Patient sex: M
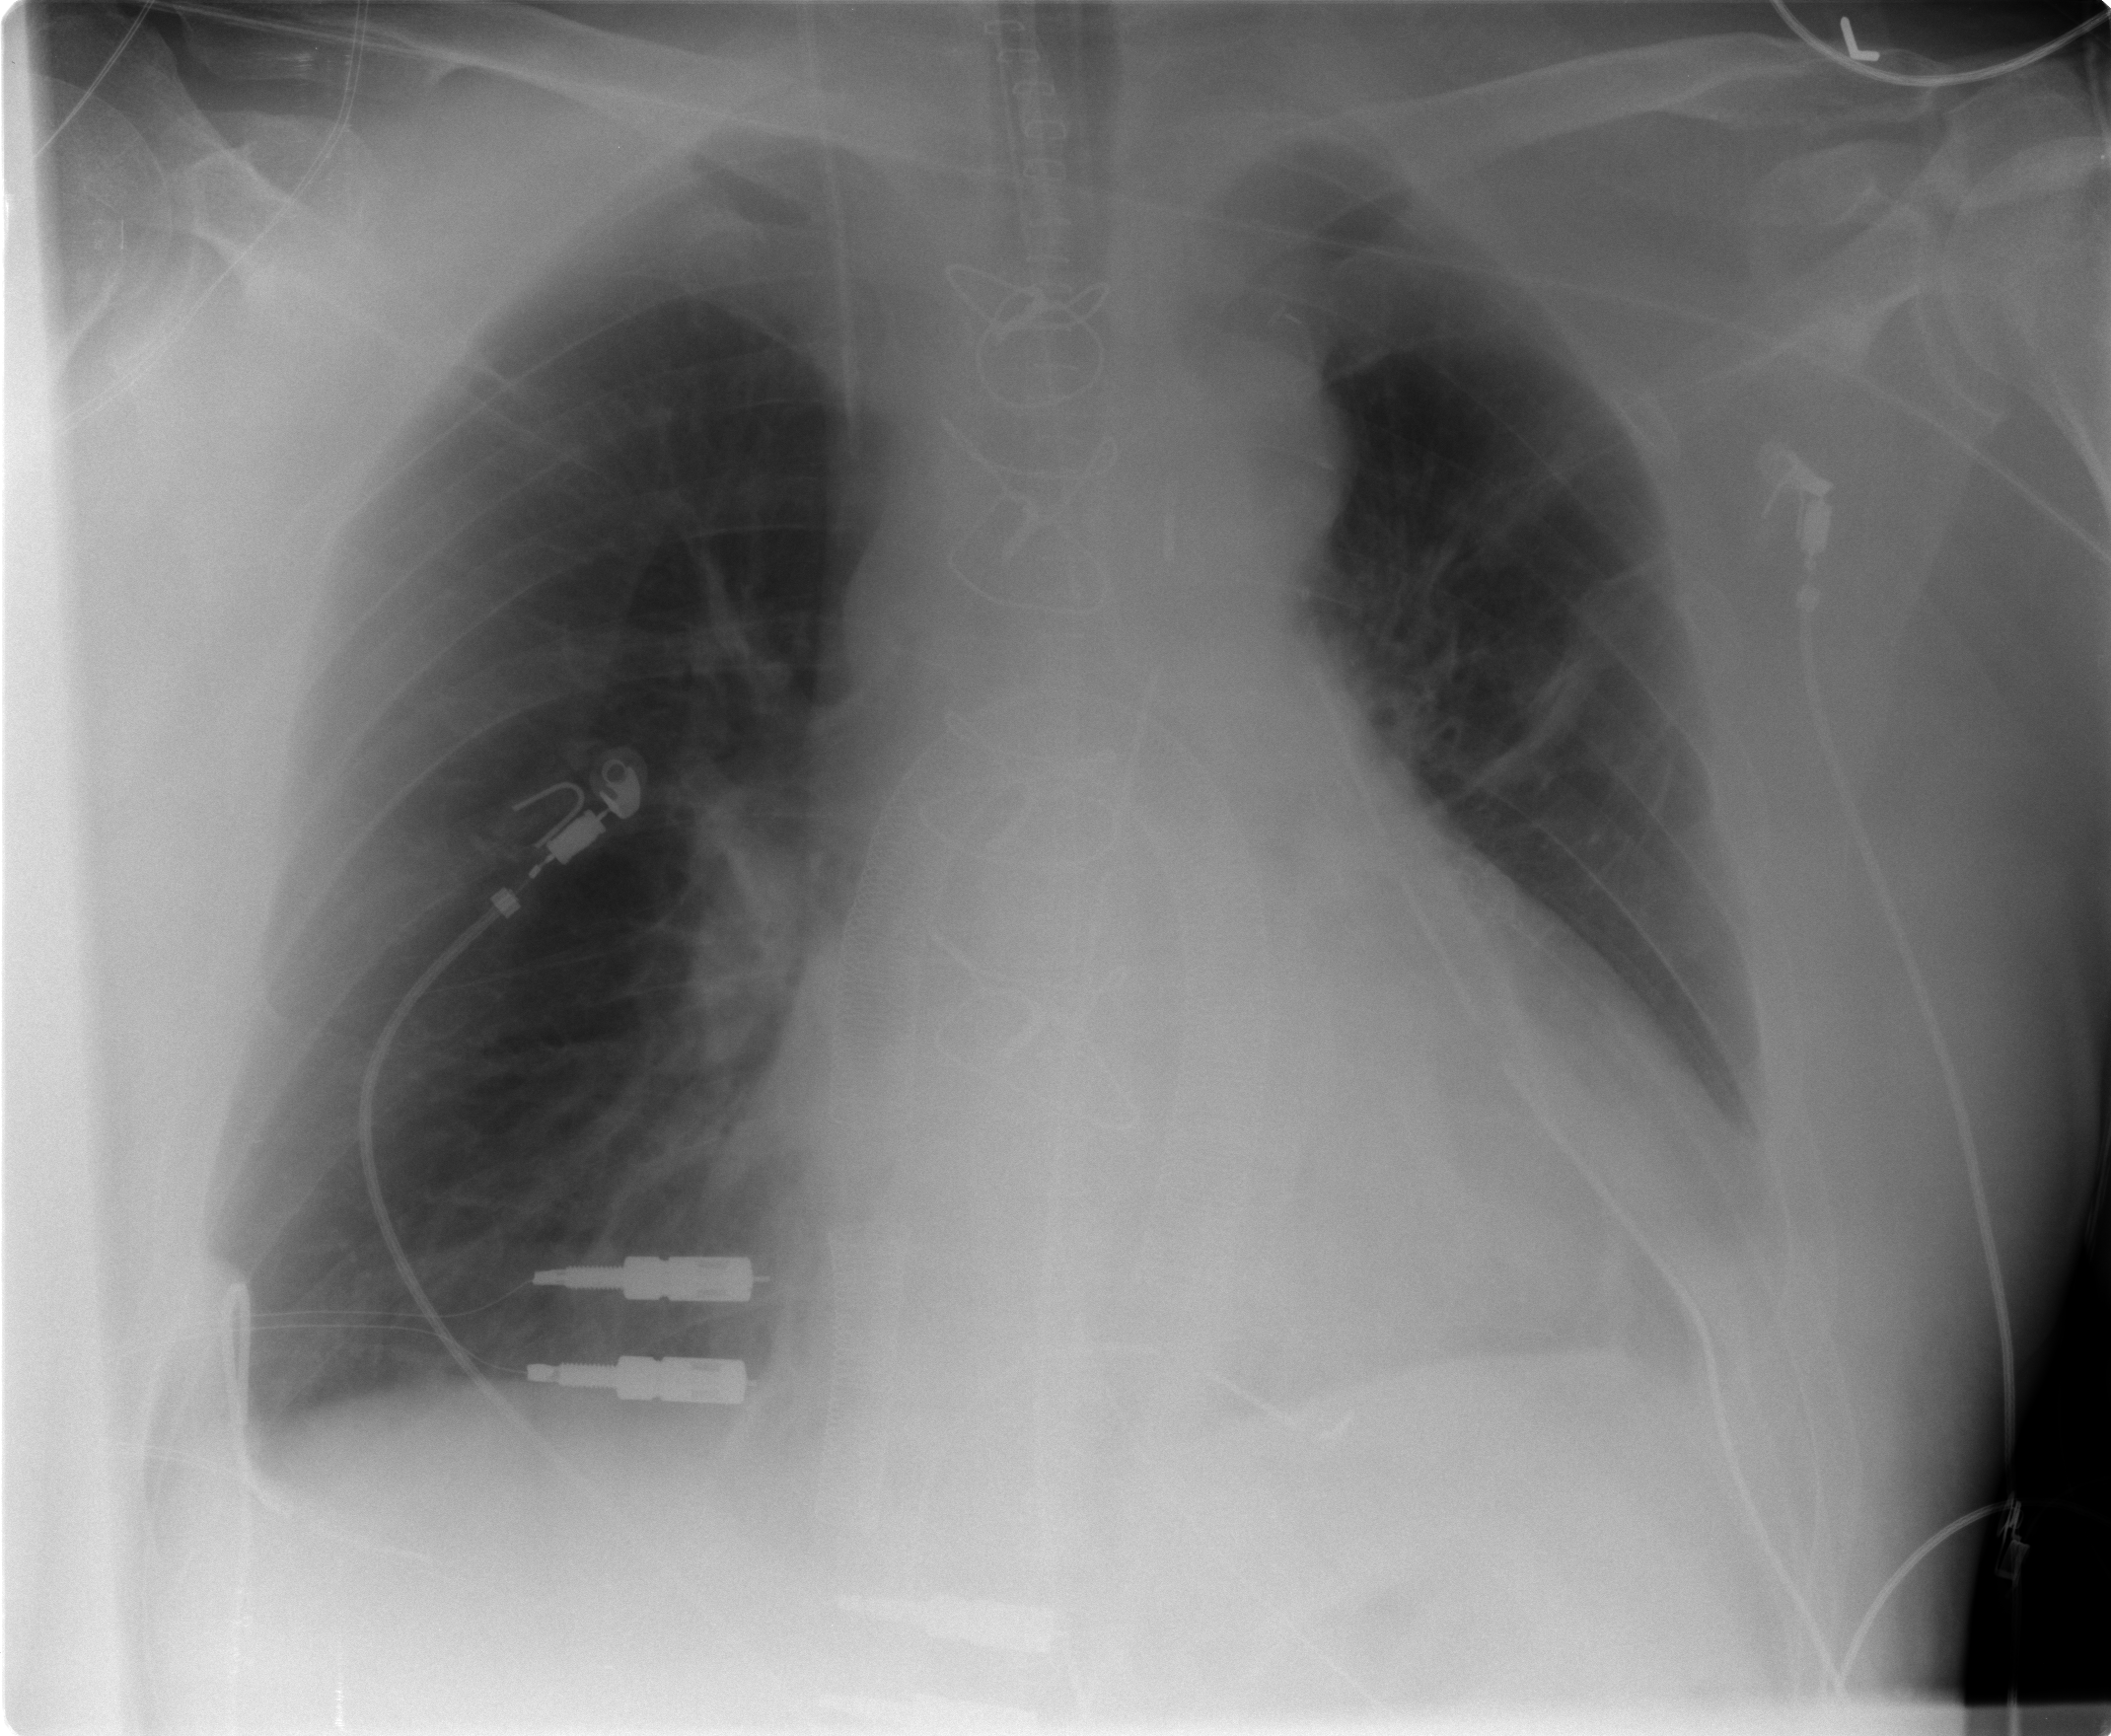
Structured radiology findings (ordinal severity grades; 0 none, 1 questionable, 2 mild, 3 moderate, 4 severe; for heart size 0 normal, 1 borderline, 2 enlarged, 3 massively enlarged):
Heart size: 2
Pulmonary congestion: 1
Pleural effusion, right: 0
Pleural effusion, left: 1
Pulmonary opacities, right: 0
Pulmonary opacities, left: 0
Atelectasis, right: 1
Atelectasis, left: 1